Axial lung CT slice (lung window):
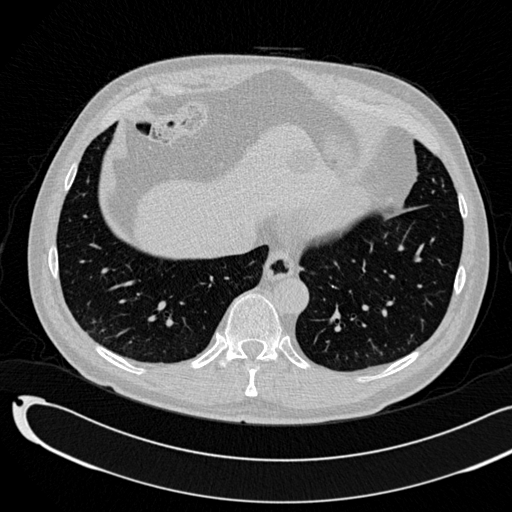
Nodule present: no